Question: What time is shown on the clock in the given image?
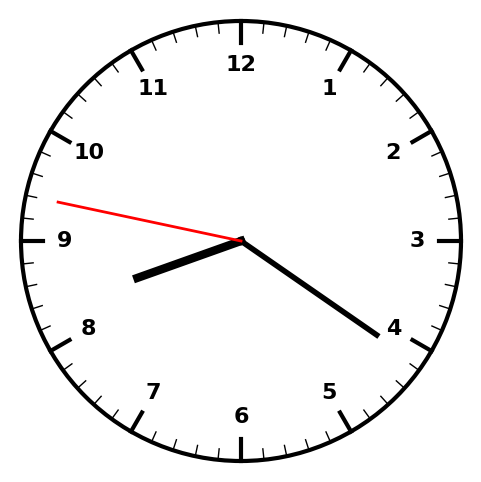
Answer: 08:20:47